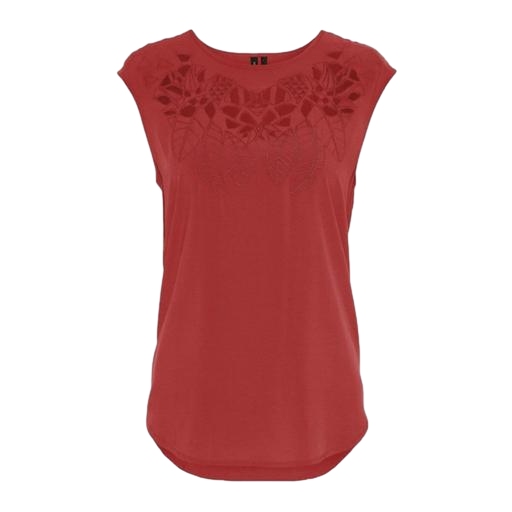
red sleeveless printed t-shirt, red sleeveless tee, red faux laser-cut top, white background